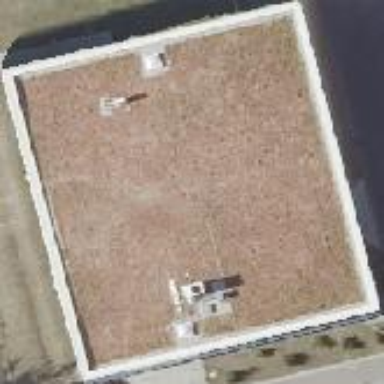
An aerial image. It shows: Office building.